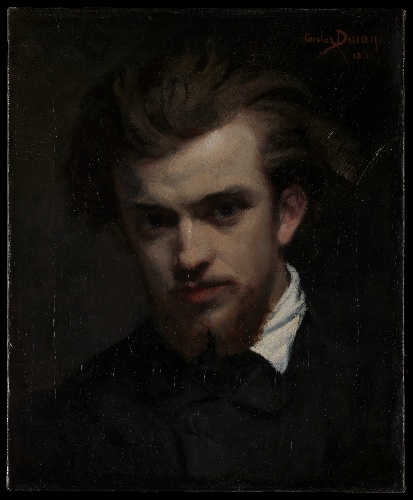
Title: Henri Fantin-Latour (1836–1904)
Artist: Carolus-Duran (Charles-Auguste-Emile Durant)
Artist bio: French, Lille 1837–1917 Paris
Date: 1861
Object type: Painting
Classification: Paintings
Medium: Oil on canvas
Dimensions: 18 3/4 × 15 in. (47.6 × 38.1 cm)
Department: European Paintings
Credit line: Purchase, Marisa I. Alonso Bequest and Elizabeth and Thomas Easton Gift, in memory of their mother, Joan K. Easton, 2014
Accession year: 2014
Repository: Metropolitan Museum of Art, New York, NY
Tags: Men|Portraits